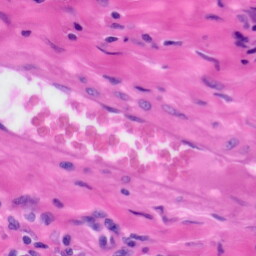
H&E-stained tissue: Tonsil